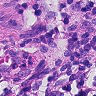
Metastatic tissue present: no